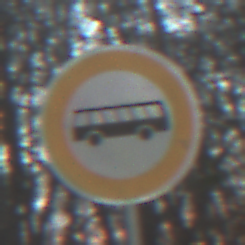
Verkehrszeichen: VerbotKraftomnibusse
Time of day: SunriseSunset
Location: Outdoor (Nature)
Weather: Clear
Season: Winter
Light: Natural